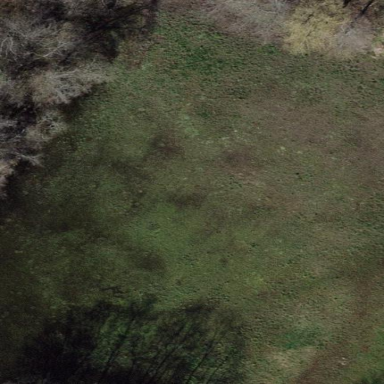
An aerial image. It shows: Marshy wetland area.